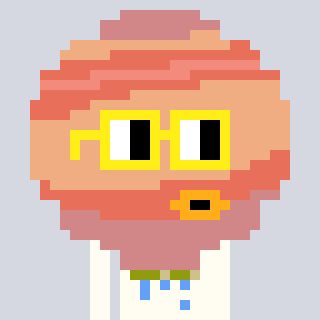
a pixel art character with square yellow glasses, a jupiter-shaped head and a grayscale-colored body on a cool background